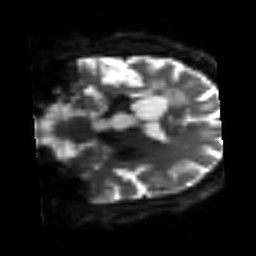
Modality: sbref
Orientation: coronal
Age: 59
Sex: male
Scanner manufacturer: siemens
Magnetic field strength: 3 T
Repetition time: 3.2 s
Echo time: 0.081 s